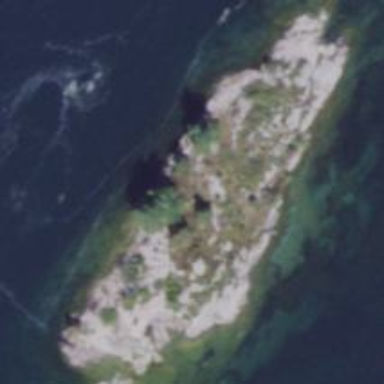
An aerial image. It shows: Islet.